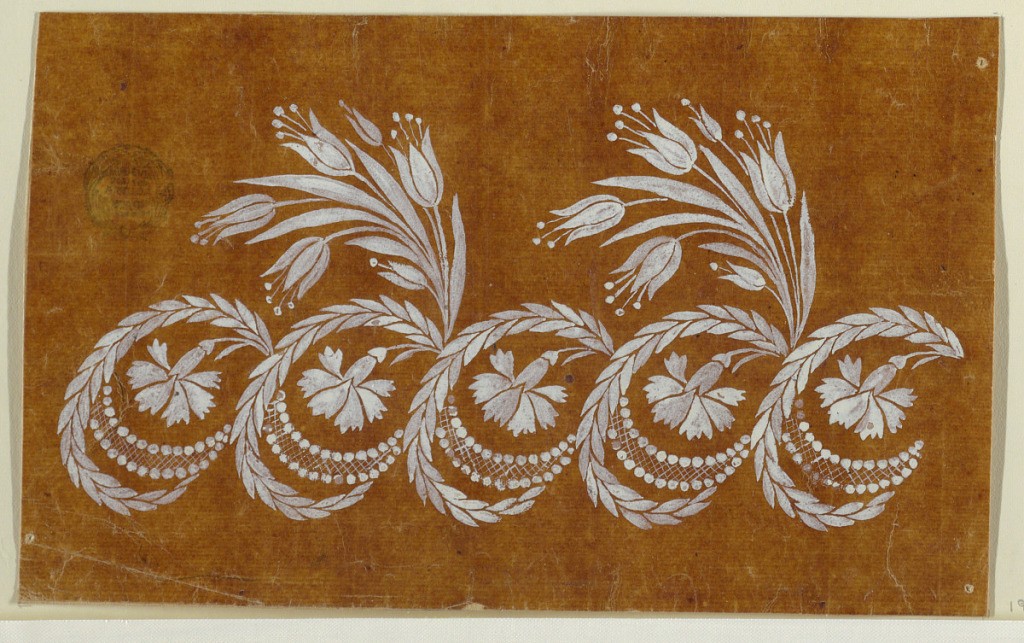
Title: Design for an Embroidered or Woven Horizontal Border of the "Fabrique de St. Ruf"
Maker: Fabrique de Saint Ruf, Lyon, France
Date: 1805–1815
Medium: Brush and white gouache on glazed tracing paper
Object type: Drawing
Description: Curved fantastic lily-of-the-valley plants rise from every second wedge in a row of downward curved leaf scrolls with carnations hanging in the hollows over lace crescents which connect the scrolls. More than two repeats are shown.